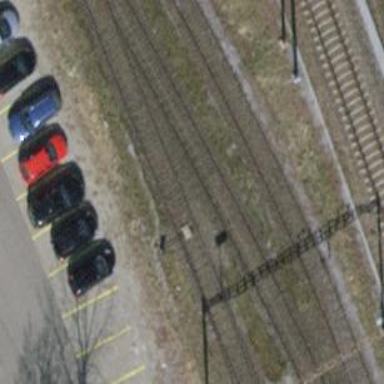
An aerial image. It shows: Railway switch.